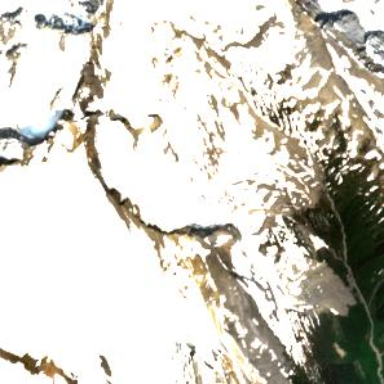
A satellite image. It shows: Majestic glacier in the distance.